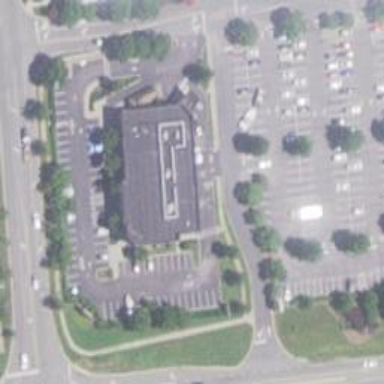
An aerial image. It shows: Pharmacy providing healthcare services.